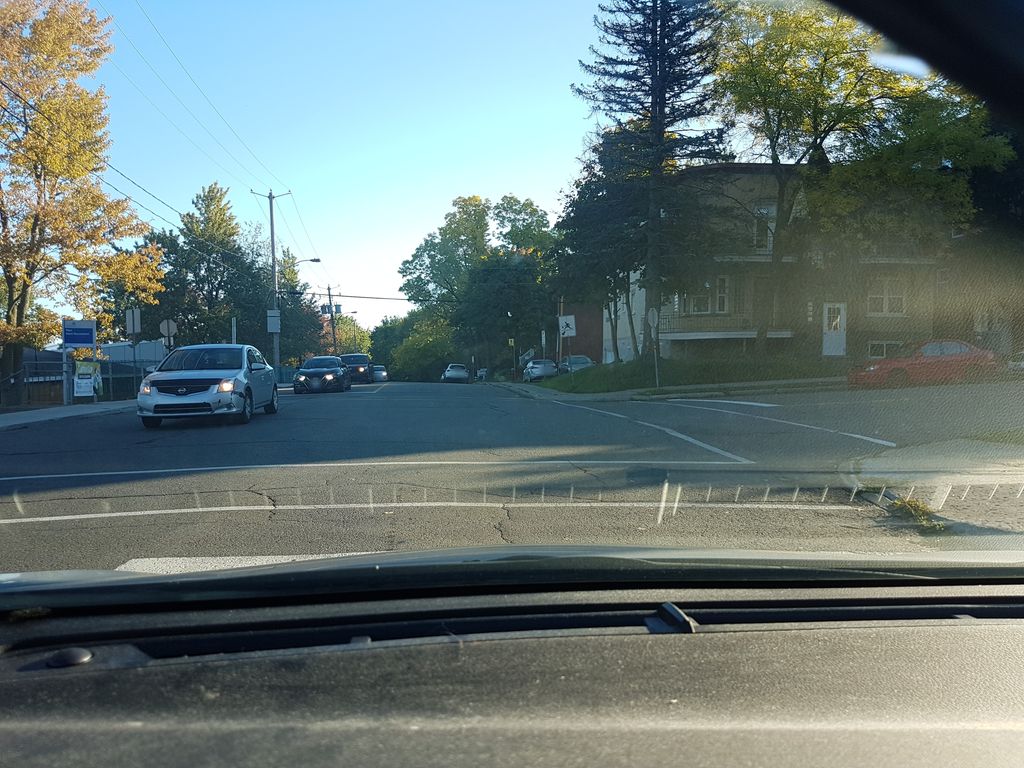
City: quebec_city